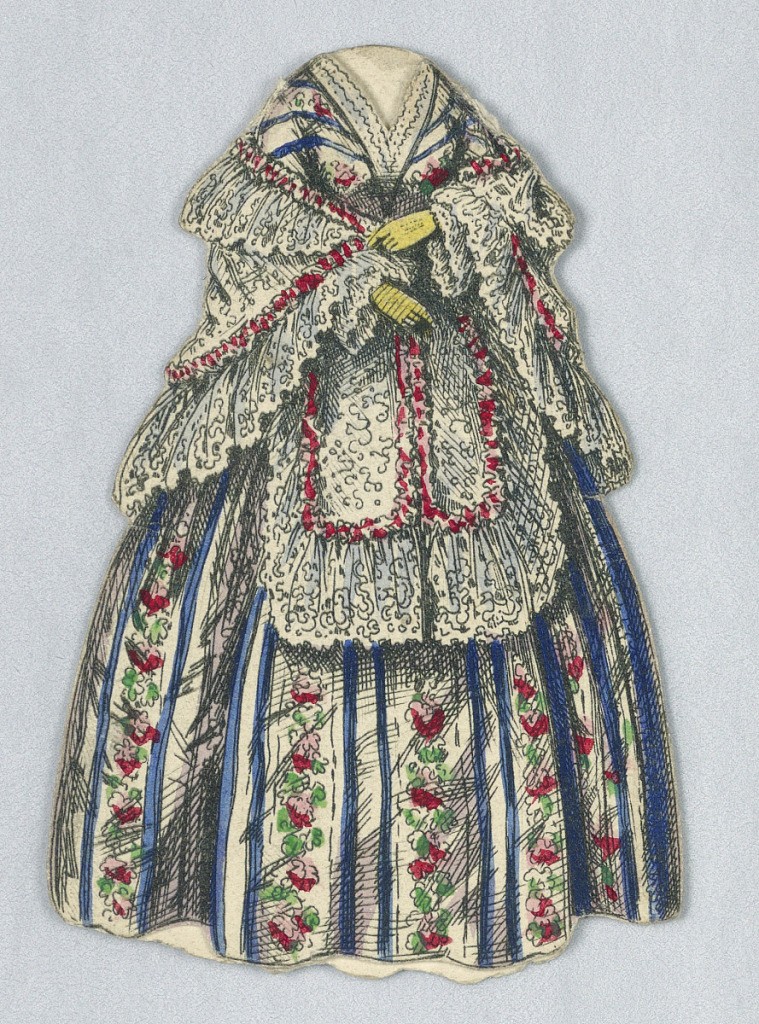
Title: Paper Doll Costume with Floral and Blue Vertical Stripes
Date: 1876–80
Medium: Lithograph on heavy white wove paper
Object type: Print
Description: Paper doll outfit with lace shawl with pink flowered trim, and dress with alternating stripes of blue and floral patterns.